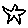
Label: star